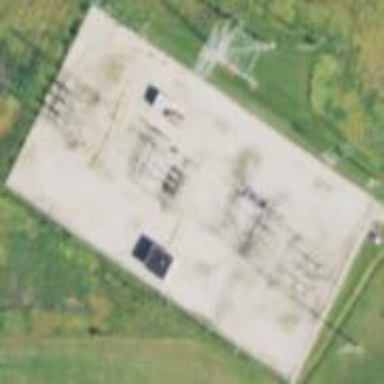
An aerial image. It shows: Outdoor power substation enclosed by fence. The substation operates at the transmission level.